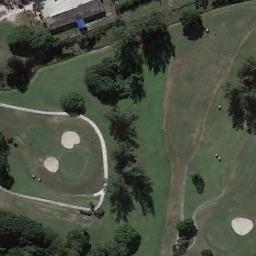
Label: golf_course